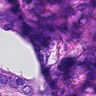
Metastatic tissue present: yes